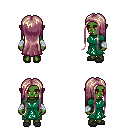
a pixel art fantasy rpg character, female body template, orc, green skin, sash dress, teal pants, white blonde extra-long hairstyle, white cloth bandages, gray slippers, four views (front, back, left, right), 2x2 character sprite sheet, small pixel art, hard edges, no anti-aliasing